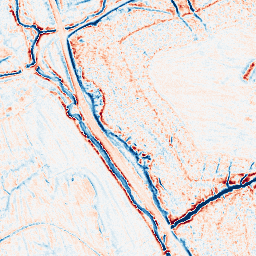
Category: edge_preserving
Decomposition family: anisotropic_diffusion
Decomposition parameters: iterations: 10
kappa: 50
gamma: 0.2
Upsampling method: regularized
Upsampling parameters: scale: 2
lambda_reg: 0.01
Upsampling scale: 2